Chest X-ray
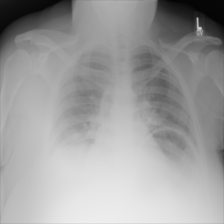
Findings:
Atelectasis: positive
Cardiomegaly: negative
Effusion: negative
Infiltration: negative
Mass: negative
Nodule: negative
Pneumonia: negative
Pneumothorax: negative
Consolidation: negative
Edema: negative
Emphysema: negative
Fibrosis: negative
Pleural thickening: negative
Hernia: negative